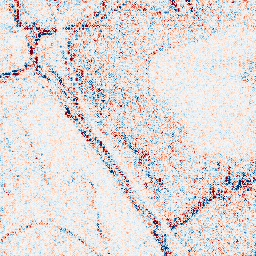
Category: wavelet
Decomposition family: wavelet_dwt
Decomposition parameters: wavelet: coif2
level: 1
Upsampling method: fft_zeropad
Upsampling parameters: scale: 2
Upsampling scale: 2